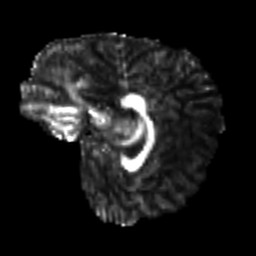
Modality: FA
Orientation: sagittal
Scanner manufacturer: siemens
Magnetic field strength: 3 T
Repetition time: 9.6 s
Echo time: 0.077 s